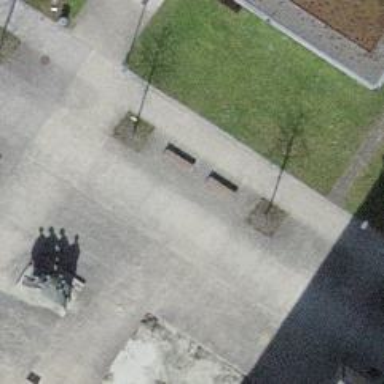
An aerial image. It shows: Bench for seating.